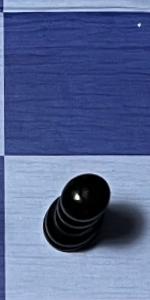
Label: Pawn_Black